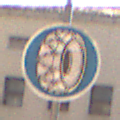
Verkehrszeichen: SchneekettenVorgeschrieben
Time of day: MorningAfternoon
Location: Outdoor (Urban)
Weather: Clear
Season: NotSpecified
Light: Natural